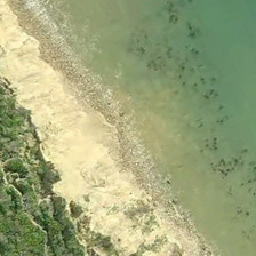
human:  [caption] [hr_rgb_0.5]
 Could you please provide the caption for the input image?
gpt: seaweeds are in the water and woods are on the beach .

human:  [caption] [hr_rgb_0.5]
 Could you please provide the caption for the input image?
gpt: Some plants grow in the sea, others grow by the sea.

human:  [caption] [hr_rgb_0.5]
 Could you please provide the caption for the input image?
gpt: the coast between some trees and many stones in the sea .

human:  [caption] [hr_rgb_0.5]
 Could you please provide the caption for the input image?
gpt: a yellow beach is between some green trees and a piece of green ocean .

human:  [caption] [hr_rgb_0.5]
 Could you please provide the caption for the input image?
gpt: Some plants grow in the sea, while others grow on the beach.